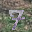
Label: 7